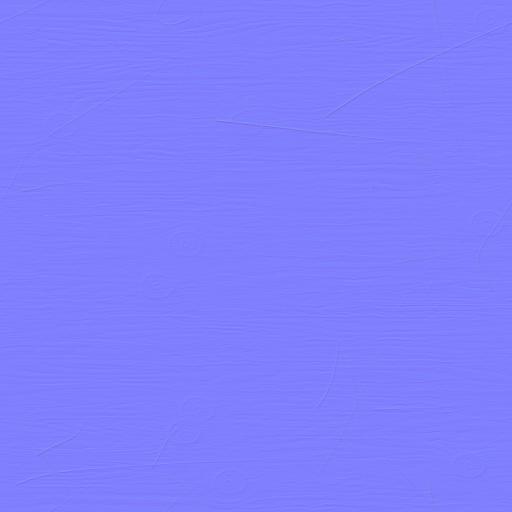
brown clean dark fine processed smooth wood wooden